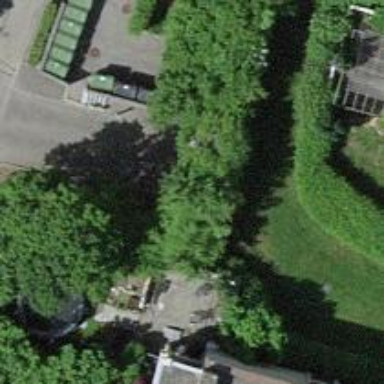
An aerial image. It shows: Parking entrance.